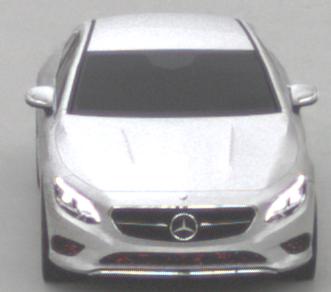
Make: Mercedes-Benz
Model: S 400 Coupé
Detailed model: S-Class (217) Coupé
Model produced from: 2015/10
Model produced until: 2017/09
Doors: 2
Color: white
Road condition: dry road
Daytime: midday
Contrast: low contrast